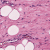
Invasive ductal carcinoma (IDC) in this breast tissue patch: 0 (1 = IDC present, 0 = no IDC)